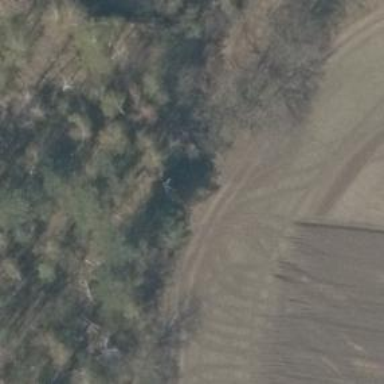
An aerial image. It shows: Hunting stand.